Field crop: maize
Growth stage: 2
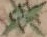
Species: atriplex